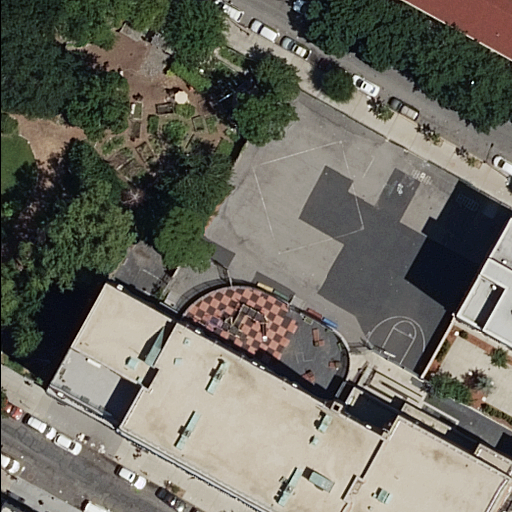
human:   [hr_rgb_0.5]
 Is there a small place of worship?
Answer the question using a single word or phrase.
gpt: no

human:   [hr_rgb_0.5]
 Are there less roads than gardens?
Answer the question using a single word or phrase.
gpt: no

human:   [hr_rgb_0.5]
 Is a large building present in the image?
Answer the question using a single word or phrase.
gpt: yes

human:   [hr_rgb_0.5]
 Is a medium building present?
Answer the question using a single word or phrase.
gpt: yes

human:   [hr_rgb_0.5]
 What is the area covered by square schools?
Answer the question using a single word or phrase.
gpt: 0m2

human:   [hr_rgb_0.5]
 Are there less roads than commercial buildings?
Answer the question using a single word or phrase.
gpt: no

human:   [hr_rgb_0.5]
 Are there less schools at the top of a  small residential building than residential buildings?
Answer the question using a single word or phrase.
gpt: yes

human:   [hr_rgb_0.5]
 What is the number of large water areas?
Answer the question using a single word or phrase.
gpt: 0

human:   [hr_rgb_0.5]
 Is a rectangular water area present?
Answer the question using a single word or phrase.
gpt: no

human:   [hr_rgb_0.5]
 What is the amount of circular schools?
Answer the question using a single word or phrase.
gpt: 0

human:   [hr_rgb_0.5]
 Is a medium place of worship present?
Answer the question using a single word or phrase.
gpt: yes

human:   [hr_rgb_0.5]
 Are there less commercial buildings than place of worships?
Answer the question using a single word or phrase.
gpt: yes

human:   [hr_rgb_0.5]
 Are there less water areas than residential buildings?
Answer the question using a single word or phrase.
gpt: yes

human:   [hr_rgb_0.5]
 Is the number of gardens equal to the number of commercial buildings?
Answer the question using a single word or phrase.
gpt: no

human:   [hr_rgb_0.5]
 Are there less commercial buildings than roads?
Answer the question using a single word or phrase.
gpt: yes

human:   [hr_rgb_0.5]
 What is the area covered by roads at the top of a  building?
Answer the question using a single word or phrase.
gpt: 0m2

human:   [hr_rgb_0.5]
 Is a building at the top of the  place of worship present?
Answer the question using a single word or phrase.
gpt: yes

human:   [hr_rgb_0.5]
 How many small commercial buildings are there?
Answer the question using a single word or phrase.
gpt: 0

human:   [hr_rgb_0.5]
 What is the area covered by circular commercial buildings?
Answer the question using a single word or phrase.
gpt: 0m2

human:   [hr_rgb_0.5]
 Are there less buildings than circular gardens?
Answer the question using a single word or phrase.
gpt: no

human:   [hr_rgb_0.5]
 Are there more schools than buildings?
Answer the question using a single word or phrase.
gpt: no

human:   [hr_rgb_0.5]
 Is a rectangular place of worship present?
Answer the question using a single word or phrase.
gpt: yes

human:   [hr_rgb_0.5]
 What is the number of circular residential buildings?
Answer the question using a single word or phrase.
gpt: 0

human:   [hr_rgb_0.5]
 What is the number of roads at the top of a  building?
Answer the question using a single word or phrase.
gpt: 2

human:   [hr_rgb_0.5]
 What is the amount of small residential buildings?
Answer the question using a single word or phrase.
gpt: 2

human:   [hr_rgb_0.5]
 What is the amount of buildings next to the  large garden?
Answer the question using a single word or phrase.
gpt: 6

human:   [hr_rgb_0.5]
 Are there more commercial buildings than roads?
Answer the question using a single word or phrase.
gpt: no

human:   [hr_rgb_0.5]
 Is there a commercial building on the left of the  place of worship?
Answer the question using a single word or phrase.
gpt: no

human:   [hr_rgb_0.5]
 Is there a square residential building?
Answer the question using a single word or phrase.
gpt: no

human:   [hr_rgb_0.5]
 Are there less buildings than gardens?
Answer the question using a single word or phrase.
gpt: no

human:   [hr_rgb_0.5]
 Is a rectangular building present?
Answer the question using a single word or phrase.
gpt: yes

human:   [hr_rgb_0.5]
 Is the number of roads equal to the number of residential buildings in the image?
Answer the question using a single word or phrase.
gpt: no

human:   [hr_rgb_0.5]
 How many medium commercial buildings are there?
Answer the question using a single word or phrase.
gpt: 0

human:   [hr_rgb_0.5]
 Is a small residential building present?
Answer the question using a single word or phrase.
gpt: yes

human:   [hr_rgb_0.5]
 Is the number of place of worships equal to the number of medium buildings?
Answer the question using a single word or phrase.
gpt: no

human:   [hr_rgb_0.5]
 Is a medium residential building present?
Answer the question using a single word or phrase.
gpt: yes